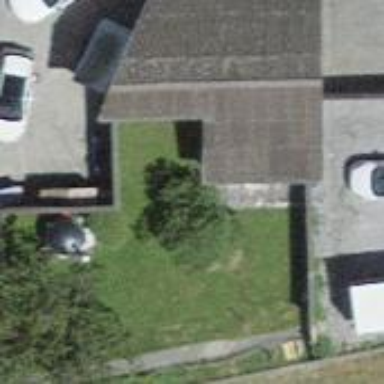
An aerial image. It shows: Garage.